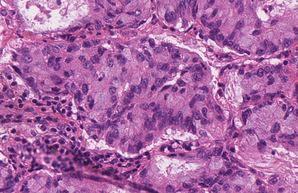
Tumor epithelial tissue: yes
Tumor-associated stroma tissue: yes
Normal tissue: no